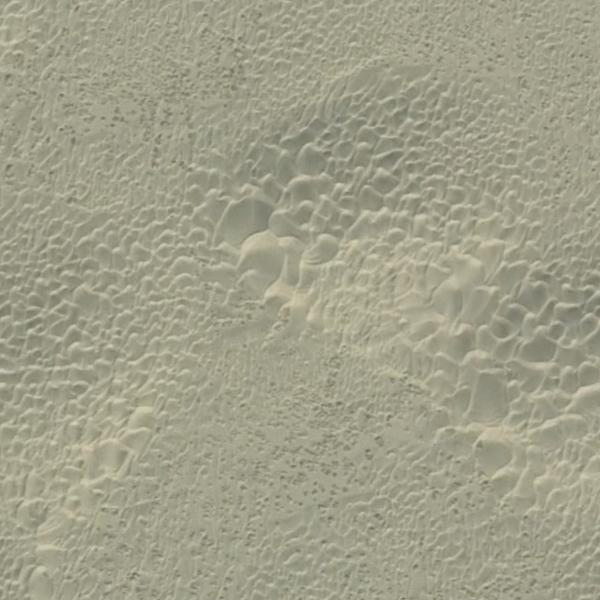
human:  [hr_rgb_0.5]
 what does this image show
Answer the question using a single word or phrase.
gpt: desert